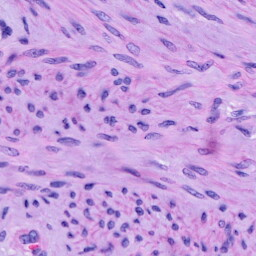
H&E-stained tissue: Cervix